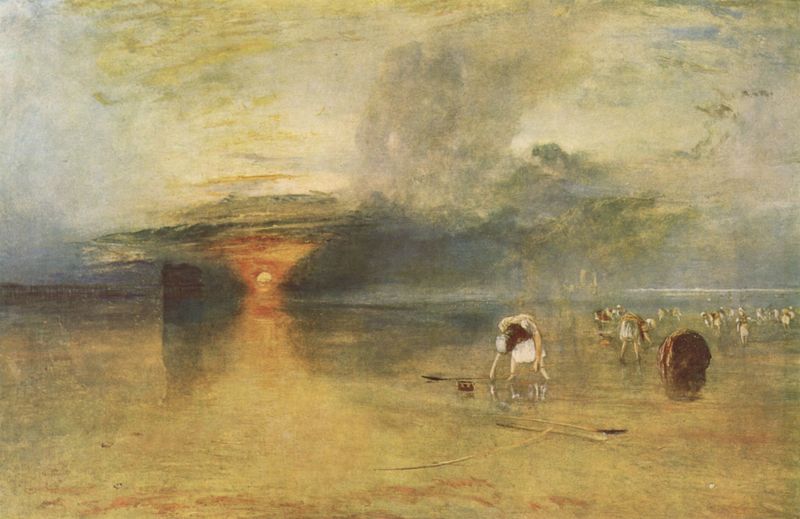
Titel: Strand von Calais bei Ebbe, Poissards sammeln Fischköder
Künstler: William Turner
Standort: Lancashire
Institution: Bury Art Gallery
Schlagwörter: blau, gemälde, gruppe, himmel, meer, schatten, wasser, weiß, wolken, aquarell, fluss, frauen, gelb, landschaft, menschen, mädchen, ocker, sand, see, ufer, abend, braun, frau, grau, hell, kleid, licht, orange, pastell, schwarz, rot, wolke, beige, leute, bibel, kleidung, mensch, stehen, stein, tod, dämmerung, horizont, morgen, natur, sonnenaufgang, spiegelung, vieh, weite, flach, sonne, england, gebeugt, schön, traurig, arbeit, boot, bewölkt, gischt, küste, schiff, strand, studie, arbeiten, sammeln, sammlerin, fels, sonnenlicht, wüste, sonnenuntergang, arbeiter, matt, turner, wetter, lesen, stimmung, ebbe, karawane, bücken, moses, suchen, watt, haufen, seil, wasseroberfläche, wolkig, stöcke, beugen, lichtspiel, halb, gebückt, muscheln, bernstein, ägypten, angeln, sonnne, fischen, wolkenhimmel, sammlerinnen, aufheben, william, ernten, rechen, bedrückt, reis, william turner, rotes meer, muschelsammler, muschelsucher, wattenmeer, atmospäre, muschelsammlerinnen, auszug aus ägypten, muschelkalk, wattmeer, bernsteinsucher, tide, krabbensammeln, krabbensammlerin, krebssammeln, krebssammlerinnen, muschelsmmler, tiden, muschelsa, zombies